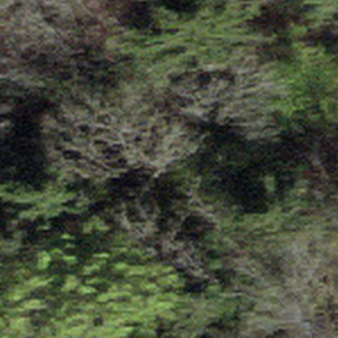
Label: other